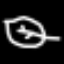
Label: leaf